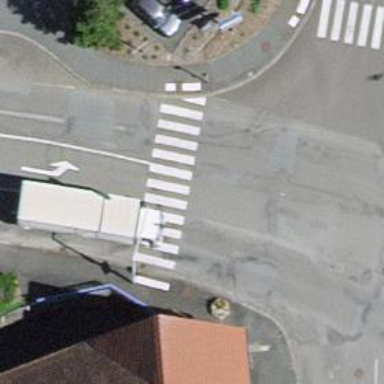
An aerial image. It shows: Road crossing with traffic signals.